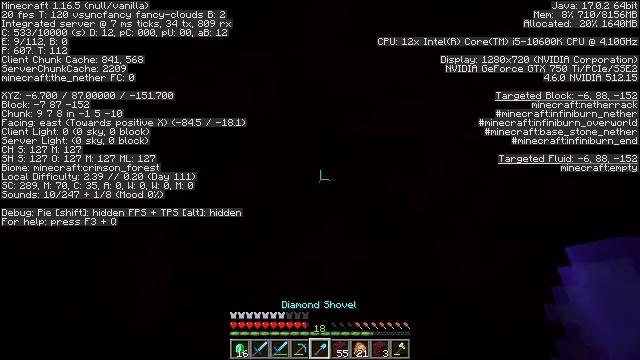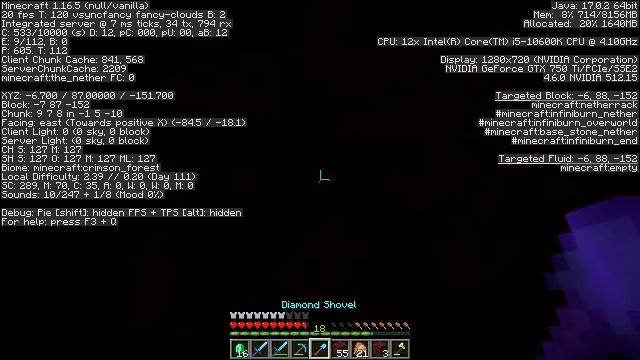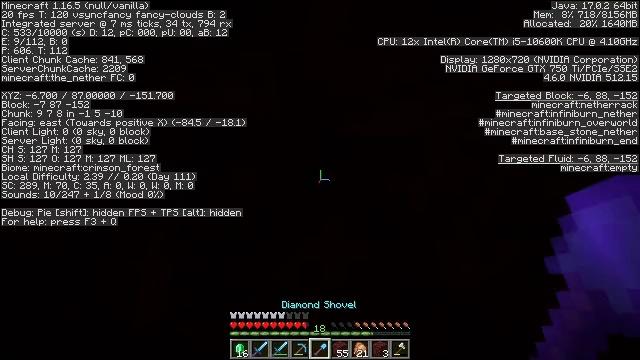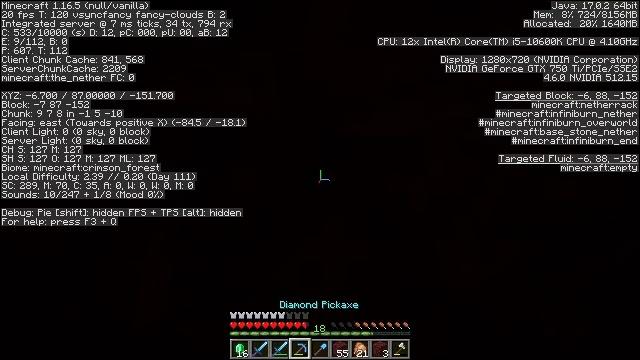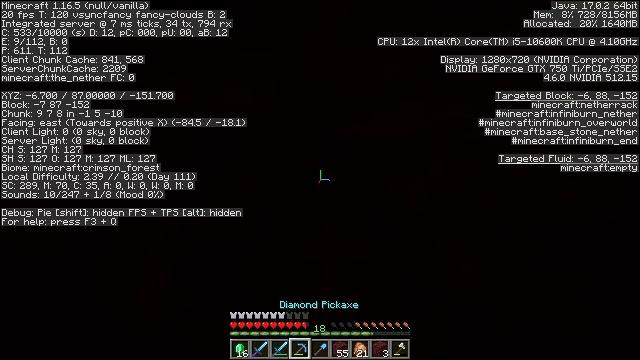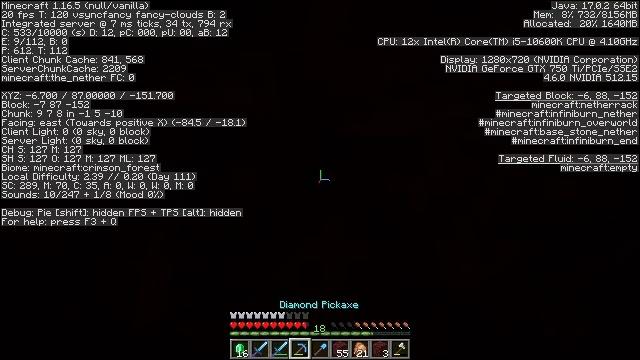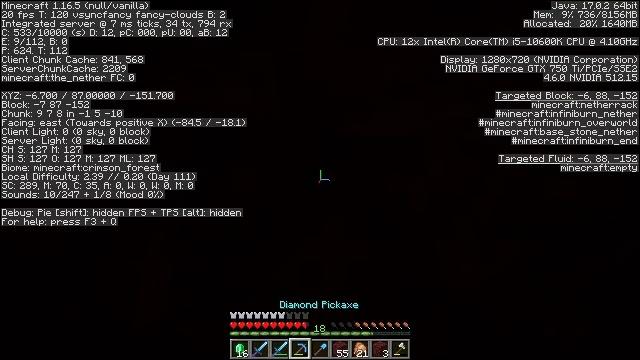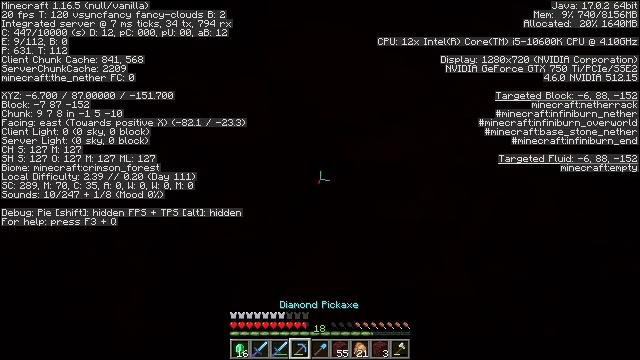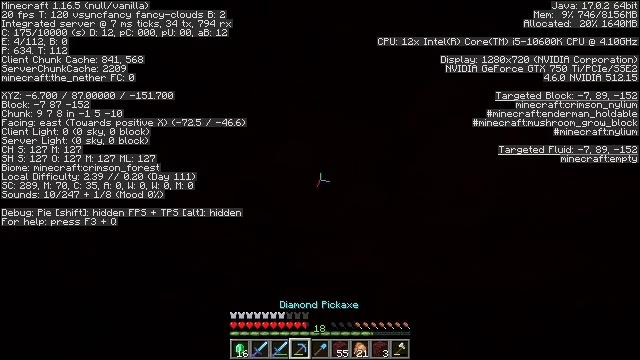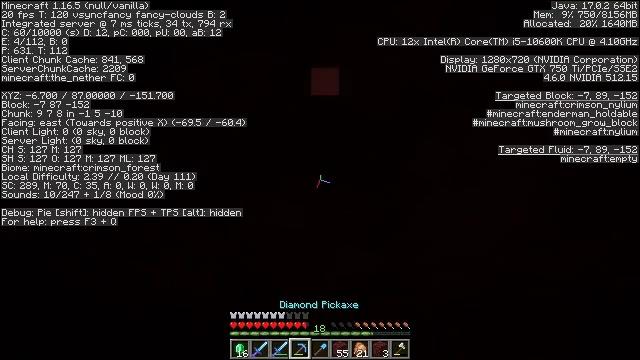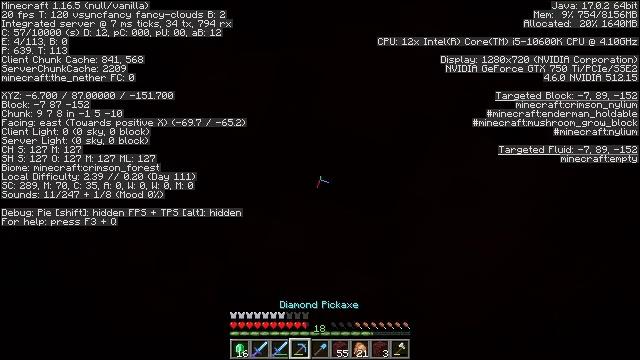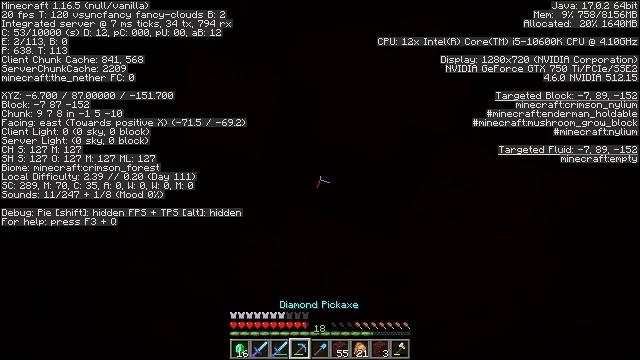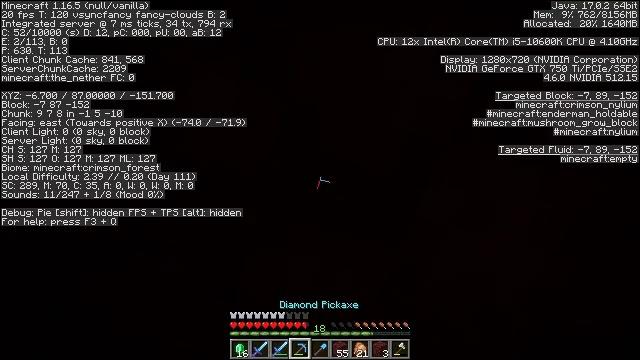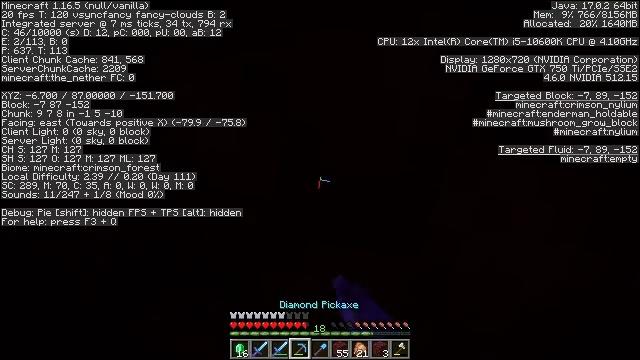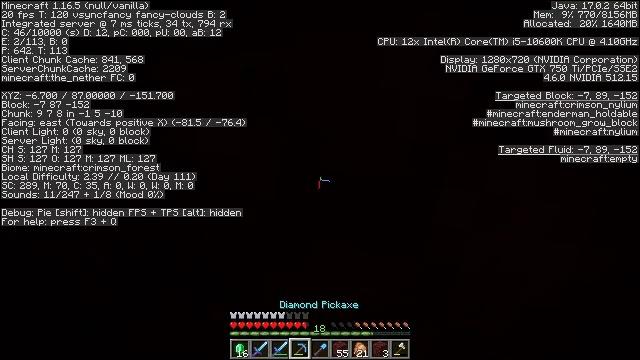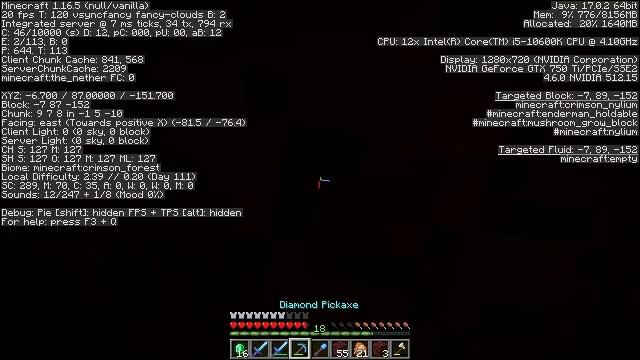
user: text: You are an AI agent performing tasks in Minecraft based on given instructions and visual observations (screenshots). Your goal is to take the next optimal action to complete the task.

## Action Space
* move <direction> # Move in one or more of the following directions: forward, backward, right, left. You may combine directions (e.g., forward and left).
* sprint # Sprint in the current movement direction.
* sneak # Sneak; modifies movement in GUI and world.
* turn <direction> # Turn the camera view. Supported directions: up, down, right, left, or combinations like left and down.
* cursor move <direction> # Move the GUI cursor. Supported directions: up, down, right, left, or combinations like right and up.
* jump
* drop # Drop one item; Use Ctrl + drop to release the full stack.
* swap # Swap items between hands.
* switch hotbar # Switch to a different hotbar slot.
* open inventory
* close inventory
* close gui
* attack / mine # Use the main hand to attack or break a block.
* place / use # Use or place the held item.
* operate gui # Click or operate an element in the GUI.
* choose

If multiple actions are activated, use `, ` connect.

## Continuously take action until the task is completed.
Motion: motion action
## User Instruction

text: Break crimson nylium for resources.
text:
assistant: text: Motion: no_op
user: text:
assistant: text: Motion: no_op
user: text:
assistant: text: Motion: no_op
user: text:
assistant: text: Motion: no_op
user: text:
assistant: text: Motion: no_op
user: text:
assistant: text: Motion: no_op
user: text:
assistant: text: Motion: turn right and up
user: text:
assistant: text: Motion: turn right and up
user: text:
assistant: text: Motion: turn right and up
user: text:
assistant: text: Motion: turn up
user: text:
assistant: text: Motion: turn left and up
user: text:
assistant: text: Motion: turn left and up, attack / mine
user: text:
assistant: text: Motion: turn left and up, attack / mine
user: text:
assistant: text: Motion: turn left, attack / mine
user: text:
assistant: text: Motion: attack / mine
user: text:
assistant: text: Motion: attack / mine
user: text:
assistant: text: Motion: attack / mine
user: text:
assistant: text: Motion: attack / mine
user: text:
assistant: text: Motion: turn right, attack / mine
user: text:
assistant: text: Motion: attack / mine
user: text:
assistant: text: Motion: attack / mine